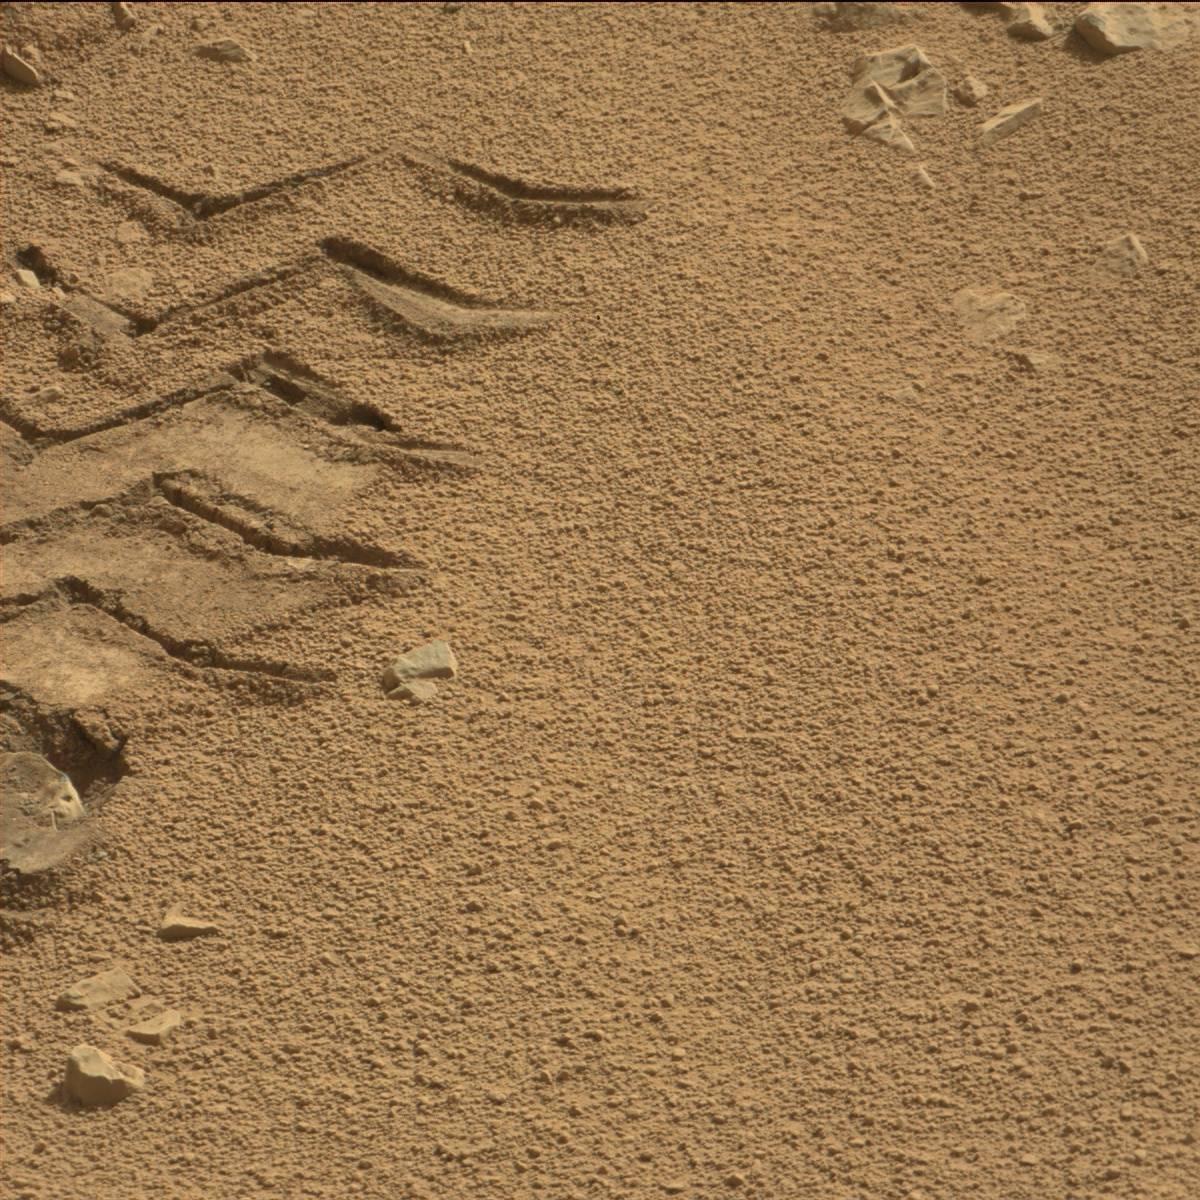
Terrain classes present: Bedrock, Sand / Soil, Track